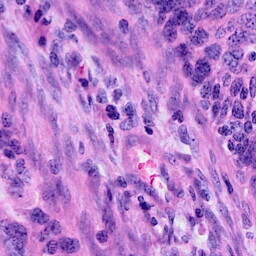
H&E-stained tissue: Cervix